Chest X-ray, AP view. Patient: 48 years old, sex M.
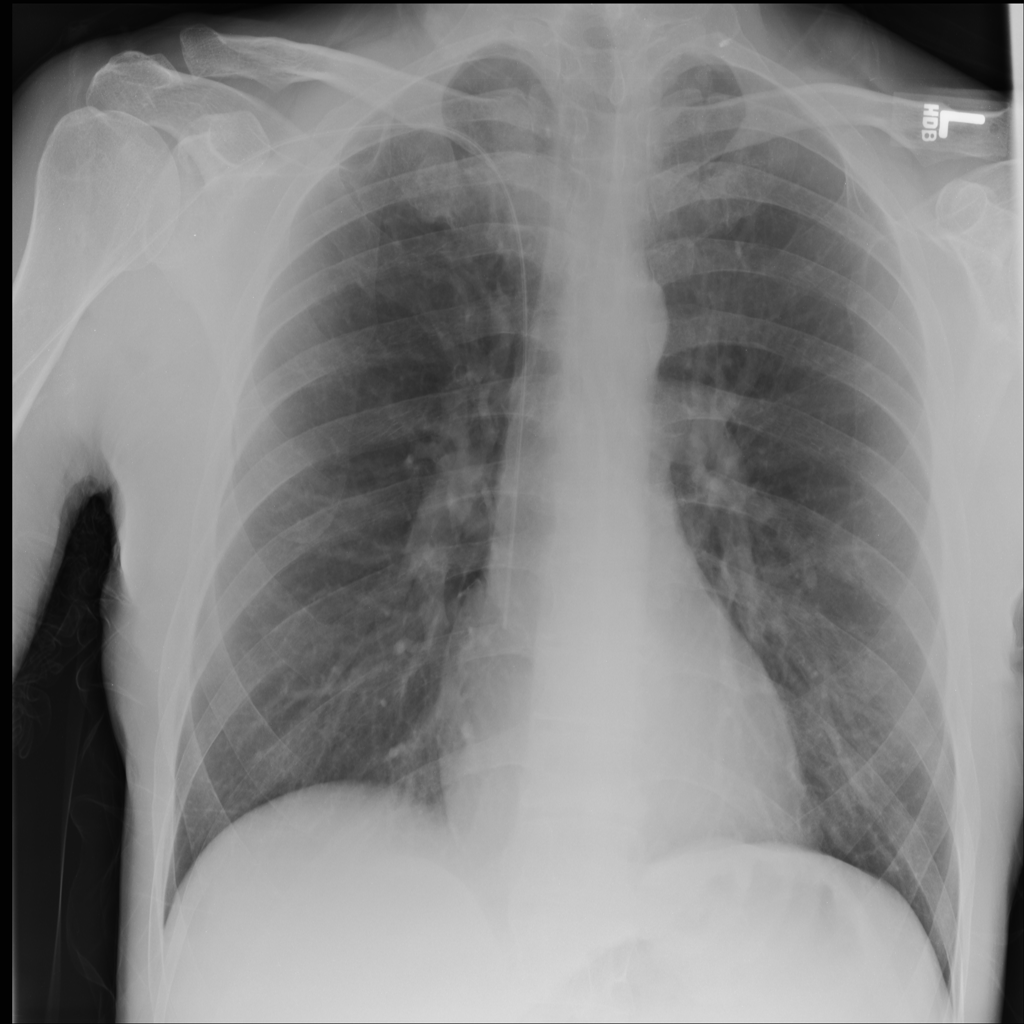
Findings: No Finding